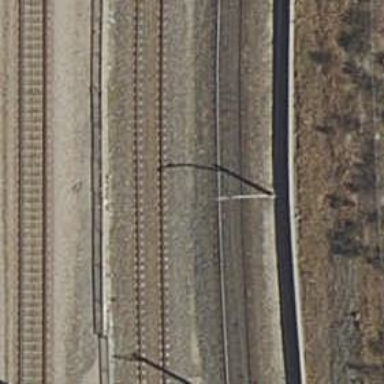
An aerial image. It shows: Railway line with contact line electrification. This is spur service line.